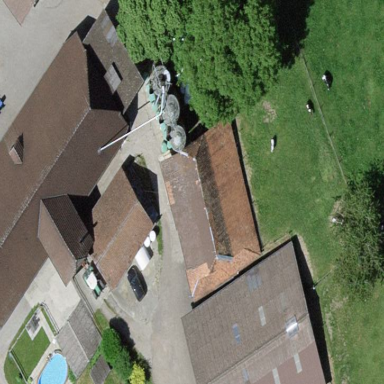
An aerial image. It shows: Farmyard area.